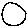
Label: circle